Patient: sex M, age 73
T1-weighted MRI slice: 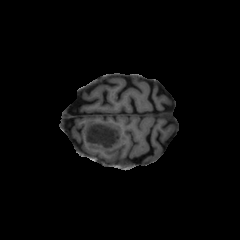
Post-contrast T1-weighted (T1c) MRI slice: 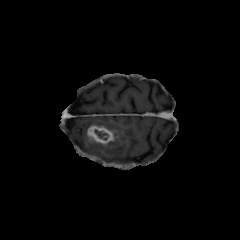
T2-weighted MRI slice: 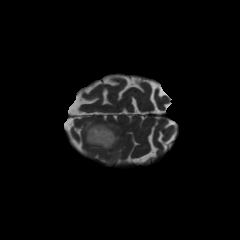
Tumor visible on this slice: yes
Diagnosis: Glioblastoma, IDH-wildtype
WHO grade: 4